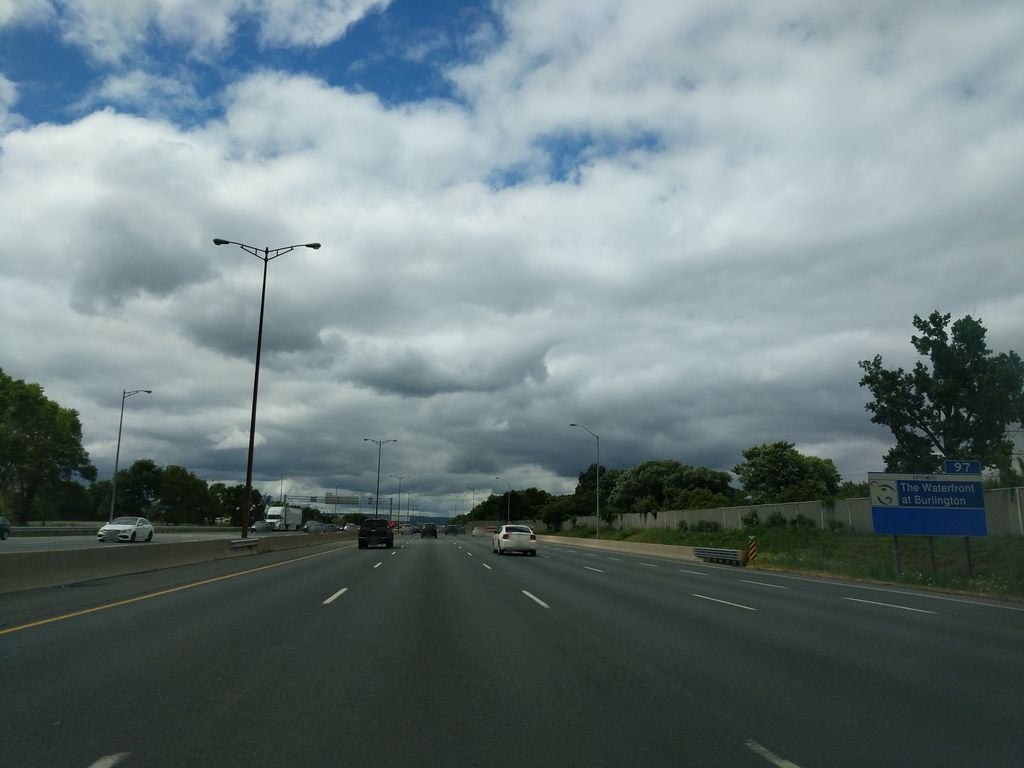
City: hamilton